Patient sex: M
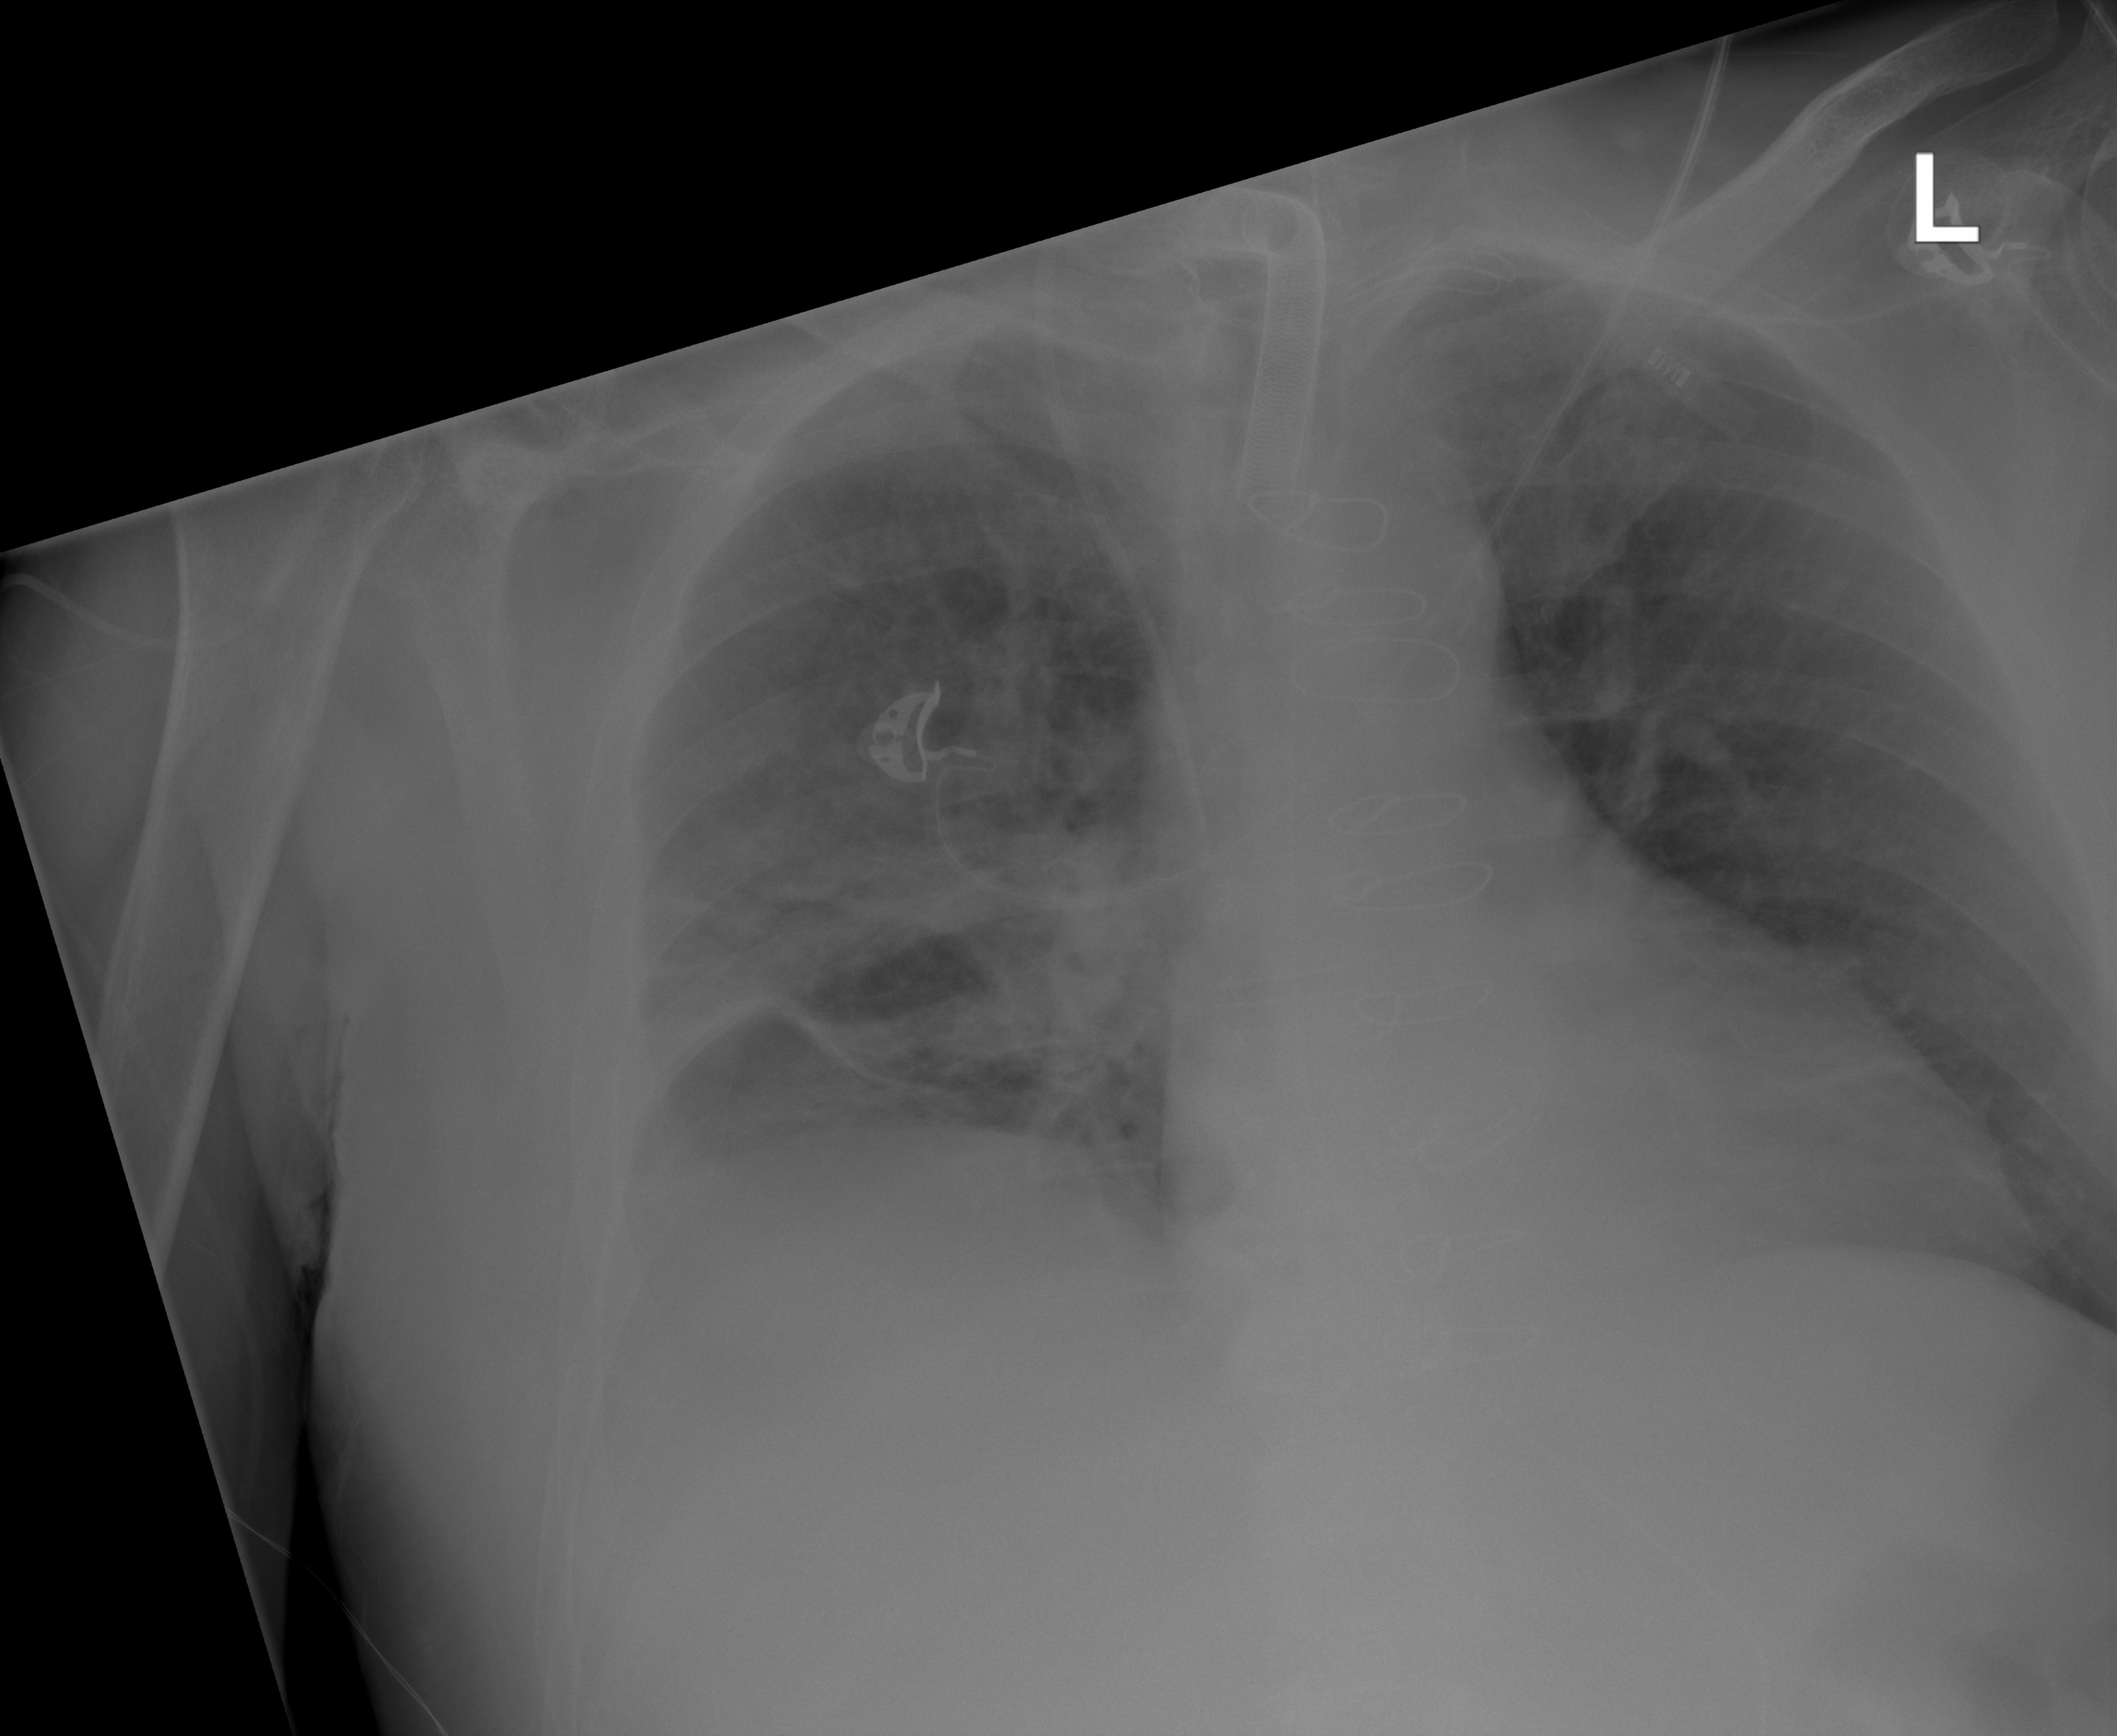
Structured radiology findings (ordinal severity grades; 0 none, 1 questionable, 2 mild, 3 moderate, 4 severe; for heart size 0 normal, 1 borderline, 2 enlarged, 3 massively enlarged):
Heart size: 1
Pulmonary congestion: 0
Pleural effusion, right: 2
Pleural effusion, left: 0
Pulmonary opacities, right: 0
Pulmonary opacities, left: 0
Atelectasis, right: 3
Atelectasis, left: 0